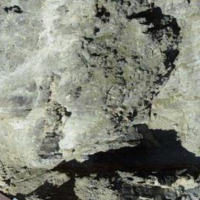
EUNIS habitat code: 48
Species observed at this site:
Saxifraga bryoides
Saxifraga exarata